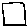
Label: square